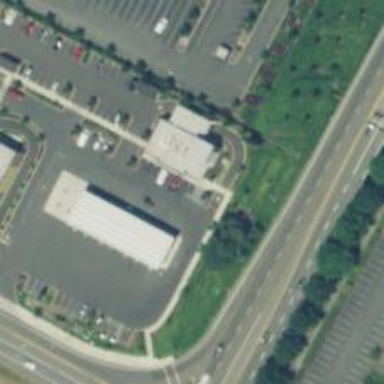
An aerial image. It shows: Parking space.